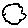
Label: cloud